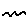
Label: zigzag